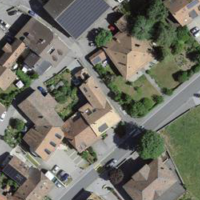
EUNIS habitat code: 54
Species observed at this site:
Tanacetum vulgare